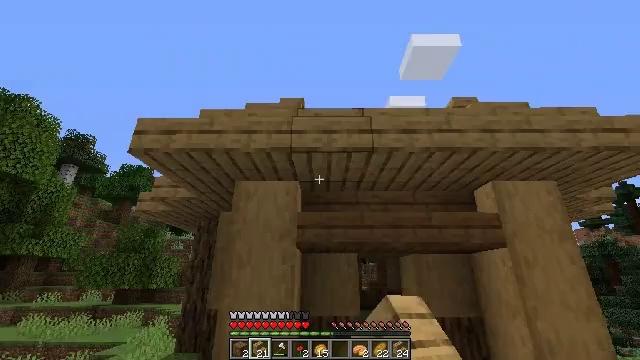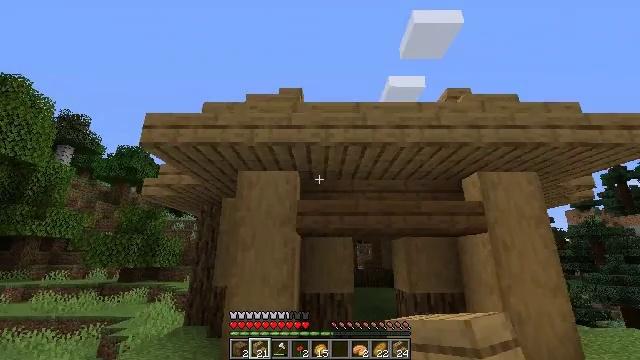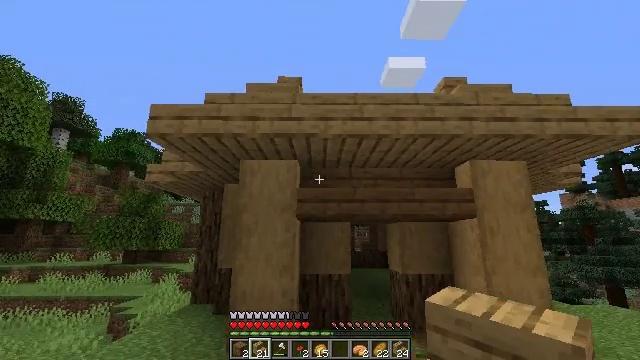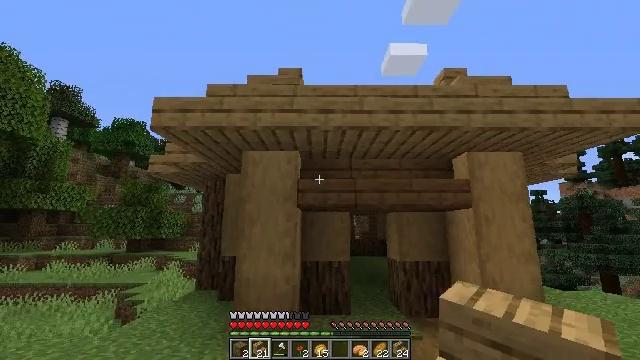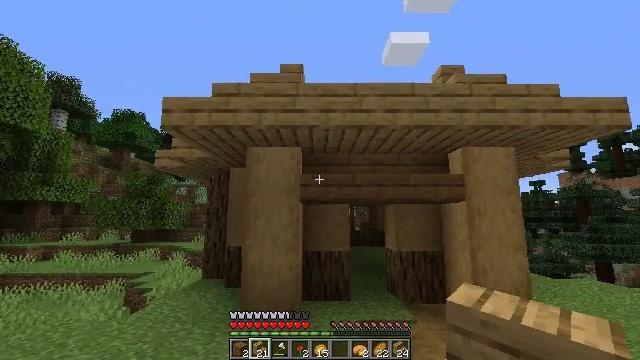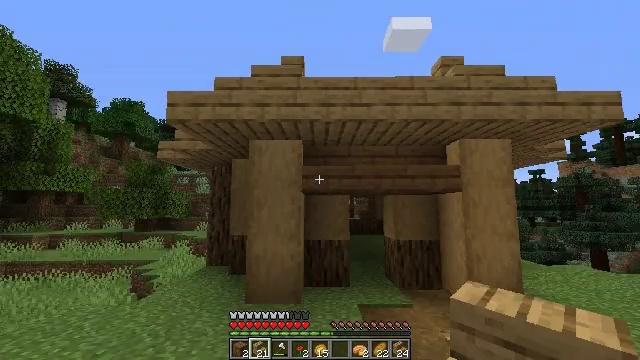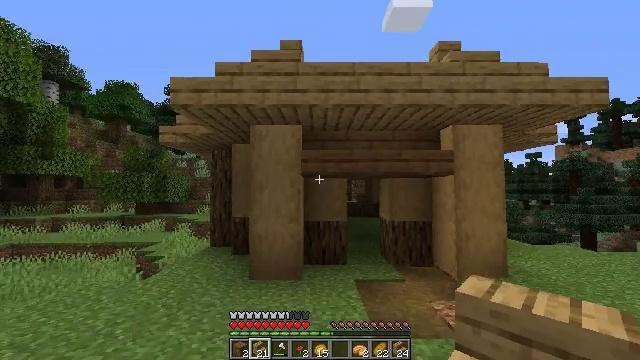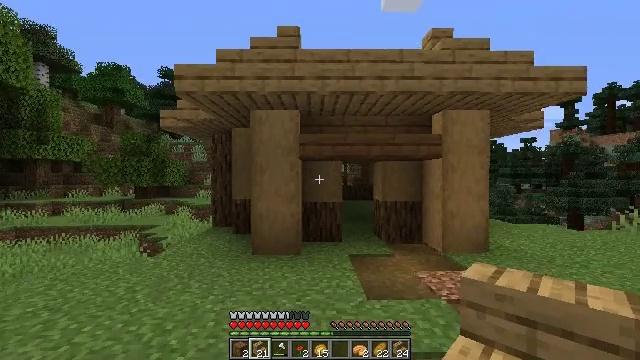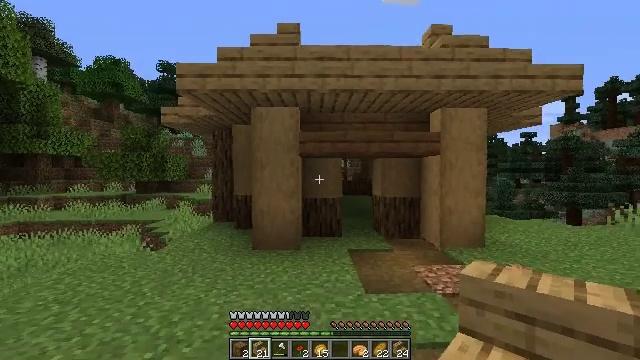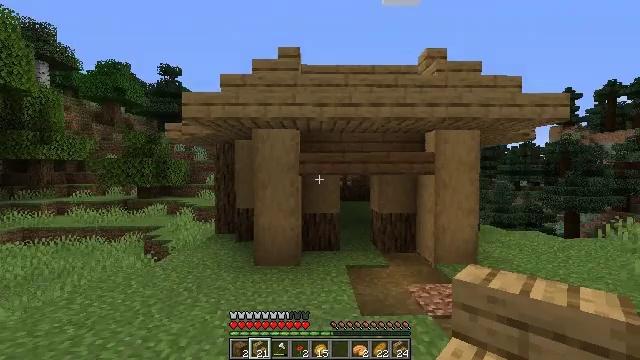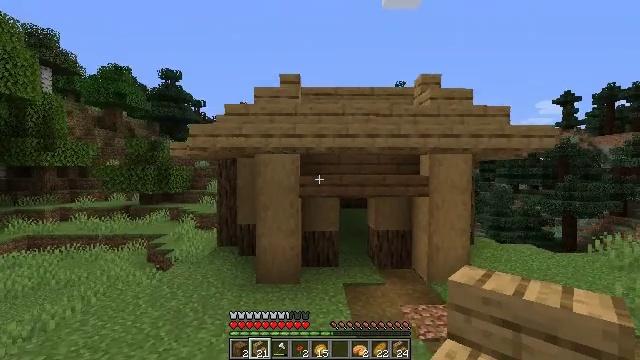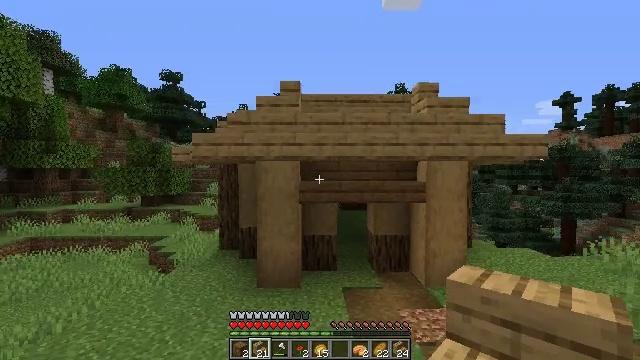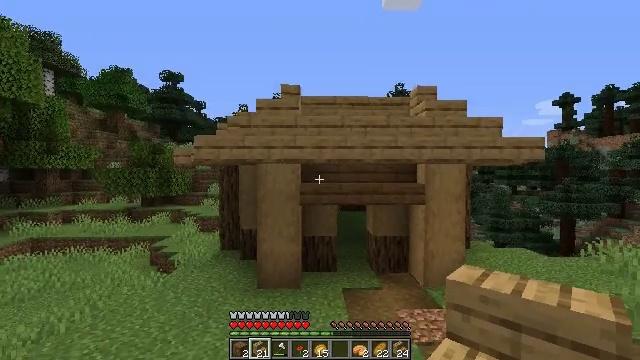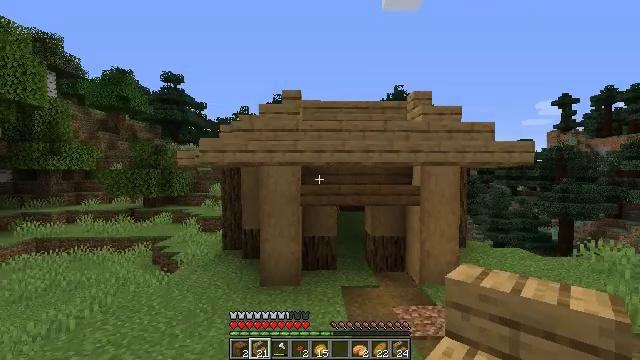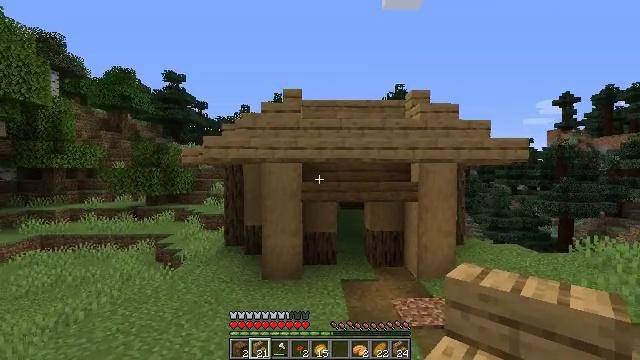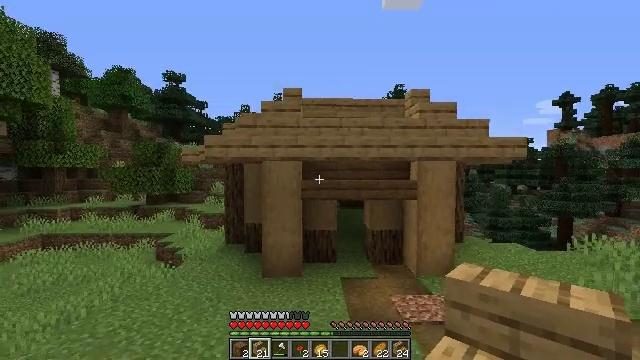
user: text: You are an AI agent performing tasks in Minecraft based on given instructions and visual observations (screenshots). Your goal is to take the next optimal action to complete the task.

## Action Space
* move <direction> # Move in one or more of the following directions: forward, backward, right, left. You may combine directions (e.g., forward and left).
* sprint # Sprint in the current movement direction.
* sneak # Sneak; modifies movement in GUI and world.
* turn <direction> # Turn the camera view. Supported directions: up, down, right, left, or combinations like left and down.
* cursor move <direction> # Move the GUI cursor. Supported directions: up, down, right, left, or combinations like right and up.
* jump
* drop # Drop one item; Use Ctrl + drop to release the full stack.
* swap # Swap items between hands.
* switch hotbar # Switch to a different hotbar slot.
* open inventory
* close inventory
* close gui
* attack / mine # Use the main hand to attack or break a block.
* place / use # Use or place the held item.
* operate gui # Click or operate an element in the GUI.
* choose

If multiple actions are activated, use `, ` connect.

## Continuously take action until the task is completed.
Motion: motion action
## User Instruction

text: Attack the spruce stairs to remove them.
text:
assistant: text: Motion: move back, turn down
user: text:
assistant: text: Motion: move back, turn down
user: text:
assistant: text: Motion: move back, turn down
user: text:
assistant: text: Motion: move back, turn down
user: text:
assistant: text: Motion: move back, turn down
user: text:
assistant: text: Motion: move back, turn down
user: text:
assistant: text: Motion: move back, turn down
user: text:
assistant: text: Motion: move back, turn down, jump
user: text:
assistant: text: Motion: move back, jump
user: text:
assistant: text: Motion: move back, jump
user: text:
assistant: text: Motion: move back, jump
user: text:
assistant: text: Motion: move back, jump
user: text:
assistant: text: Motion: move back, jump
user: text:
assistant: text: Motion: move back, jump
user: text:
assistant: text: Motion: move back and move right, jump
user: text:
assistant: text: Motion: move back and move right, jump
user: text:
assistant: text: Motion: move back and move right, turn left and up, jump
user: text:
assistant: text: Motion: move back and move right, turn up, jump
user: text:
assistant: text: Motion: move back and move right, turn up, jump
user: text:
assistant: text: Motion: move back and move right, jump
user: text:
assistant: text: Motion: move back and move right, turn up, jump
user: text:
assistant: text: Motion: move back and move right, jump
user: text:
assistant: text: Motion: move back and move right, jump
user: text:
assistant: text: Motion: move back and move right, jump
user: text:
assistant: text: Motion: move back and move right, jump
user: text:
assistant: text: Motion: move back and move right, jump
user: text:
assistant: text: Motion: move back and move right, jump
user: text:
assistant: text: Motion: move back and move right, jump
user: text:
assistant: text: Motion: move back and move right, turn right and down
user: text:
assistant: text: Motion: move back and move right, turn right and down